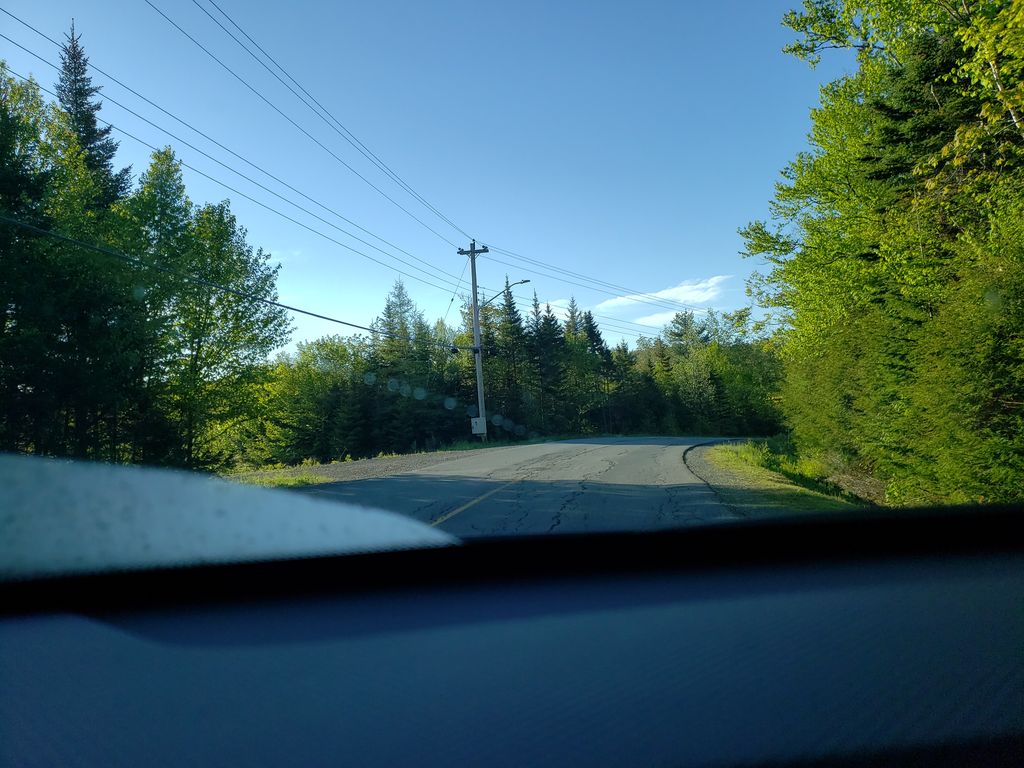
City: halifax